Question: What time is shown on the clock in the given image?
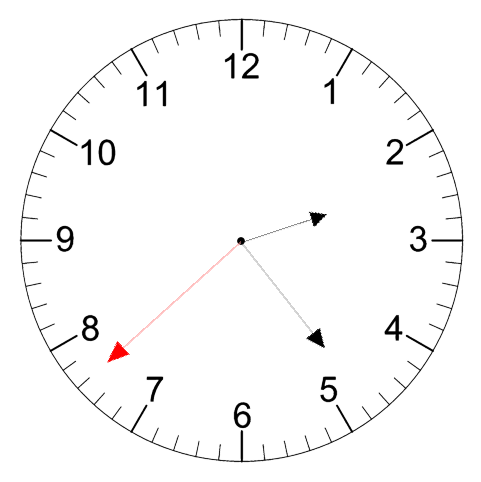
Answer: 02:23:38